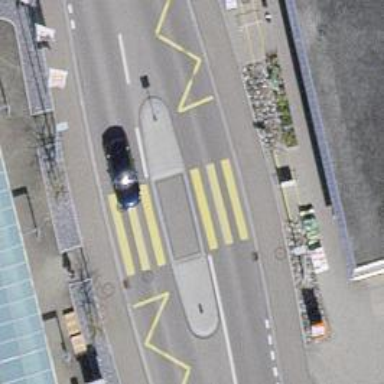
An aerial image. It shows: Uncontrolled zebra crossing with central island. The crossing is marked with zebra stripes.